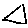
Label: triangle